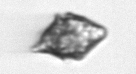
Label: Kryptoperidinium_triquetrum